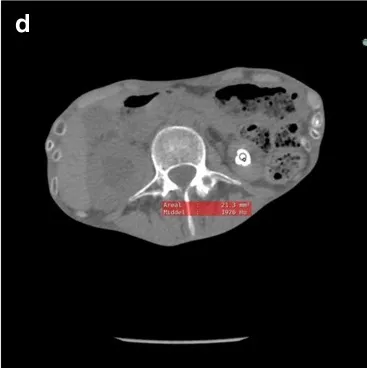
Axial. CT images of bilateral calcite-nephrolithiasis in a malnourished anorectic woman. The stones were homogeneous with Hounsfield units around 1900.
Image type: radiology (ct)